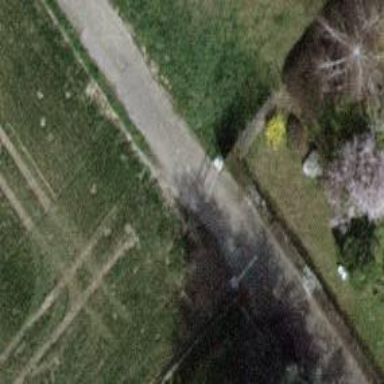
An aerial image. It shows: Swing gate barrier.